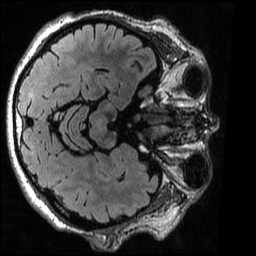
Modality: T2w
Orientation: axial
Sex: male
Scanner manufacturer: ge
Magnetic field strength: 3 T
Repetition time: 6 s
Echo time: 0.1285 s